Field crop: tomato
Growth stage: 2
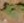
Species: solanum